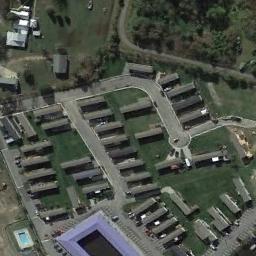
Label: mobile_home_park